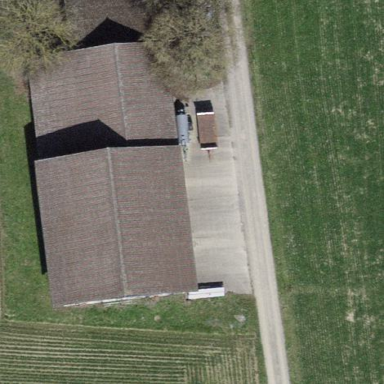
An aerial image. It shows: Farmyard area.